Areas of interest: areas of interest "Library"
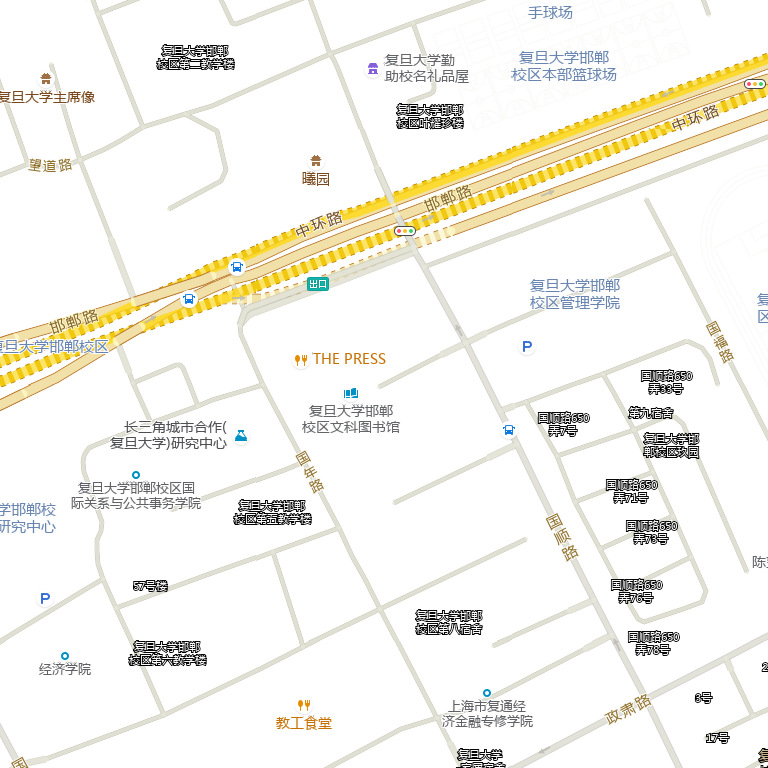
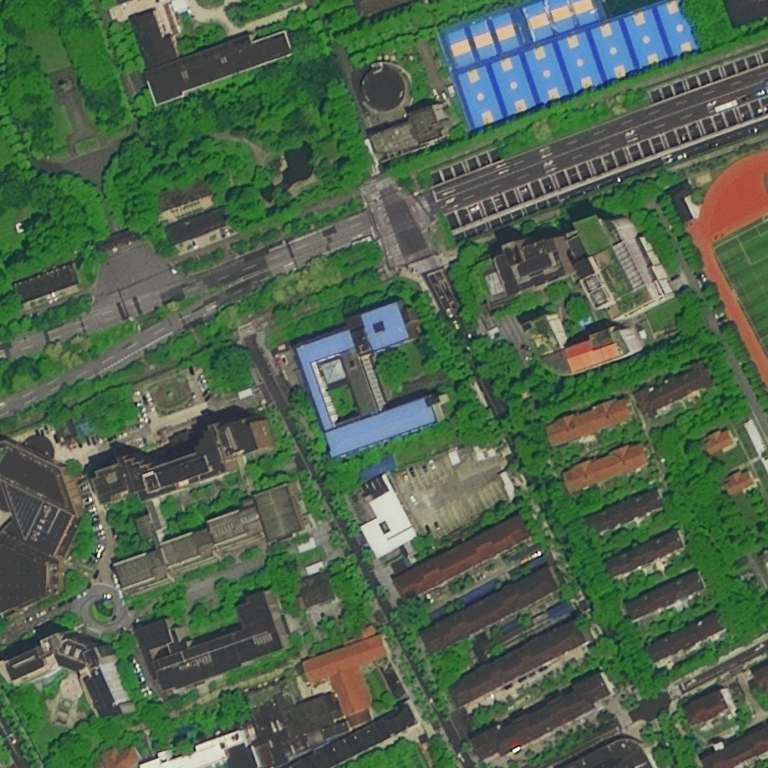